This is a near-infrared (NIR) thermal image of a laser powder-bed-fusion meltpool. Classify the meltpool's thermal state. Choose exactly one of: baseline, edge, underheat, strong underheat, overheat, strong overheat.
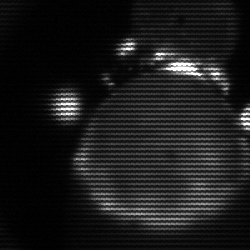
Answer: edge